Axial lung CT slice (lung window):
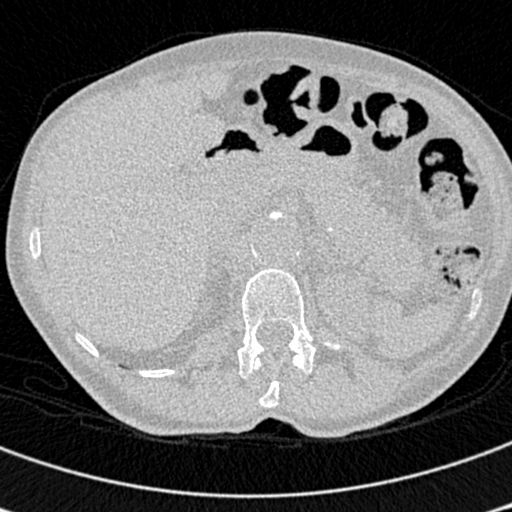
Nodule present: no